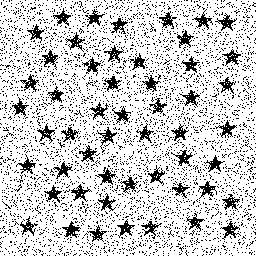
Squares: 0
Triangles: 0
Stars: 52
Total shapes: 52